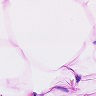
Metastatic tissue present: no